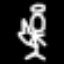
Label: angel